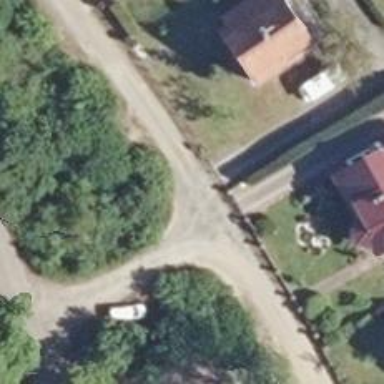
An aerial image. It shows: Residential road with gravel surface.